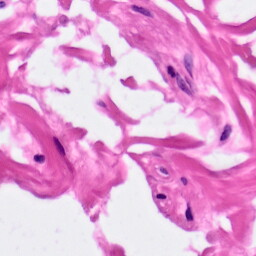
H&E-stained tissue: Pancreatic